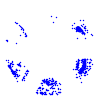
Particle: pion